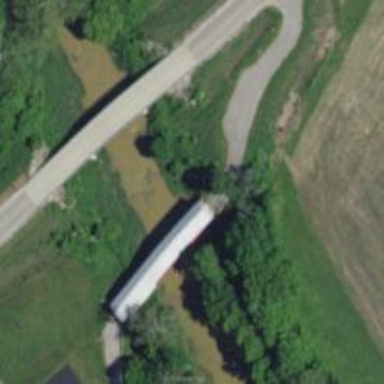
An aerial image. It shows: Covered bridge on residential road.